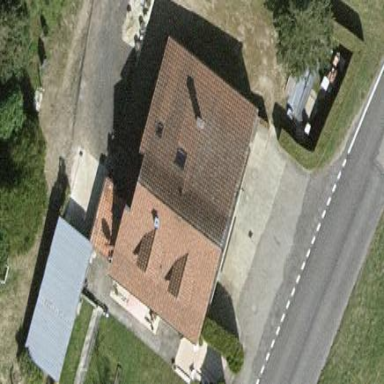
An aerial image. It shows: Simple and straightforward house.